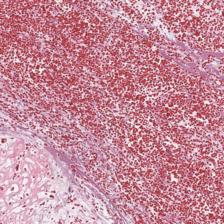
Label: Non-Viable-Tumor